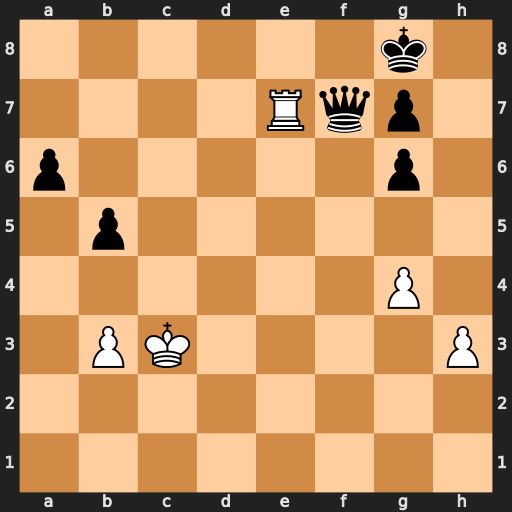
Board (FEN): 6k1/4Rqp1/p5p1/1p6/6P1/1PK4P/8/8
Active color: w
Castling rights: -
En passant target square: -
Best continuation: Rxf7 Kxf7 Kb4 Ke6 Ka5